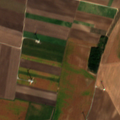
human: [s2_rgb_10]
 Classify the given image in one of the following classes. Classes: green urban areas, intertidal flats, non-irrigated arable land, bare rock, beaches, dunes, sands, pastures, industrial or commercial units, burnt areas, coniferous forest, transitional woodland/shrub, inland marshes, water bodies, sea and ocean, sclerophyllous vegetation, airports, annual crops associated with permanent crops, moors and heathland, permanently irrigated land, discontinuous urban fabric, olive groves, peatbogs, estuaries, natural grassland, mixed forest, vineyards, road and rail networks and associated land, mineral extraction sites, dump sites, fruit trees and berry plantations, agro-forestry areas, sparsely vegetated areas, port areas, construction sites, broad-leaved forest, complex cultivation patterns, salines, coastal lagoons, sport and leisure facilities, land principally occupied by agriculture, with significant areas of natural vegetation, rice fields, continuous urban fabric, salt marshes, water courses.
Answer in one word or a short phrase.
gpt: non-irrigated arable land